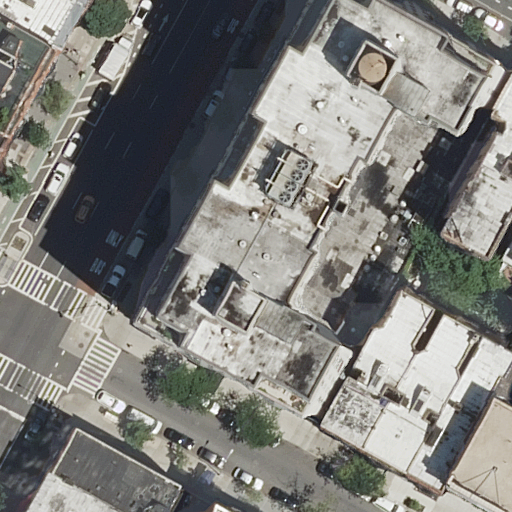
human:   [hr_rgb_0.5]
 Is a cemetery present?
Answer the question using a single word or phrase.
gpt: no

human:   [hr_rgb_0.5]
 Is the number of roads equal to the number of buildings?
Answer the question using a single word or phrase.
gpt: no

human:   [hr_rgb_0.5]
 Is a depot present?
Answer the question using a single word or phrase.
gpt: no

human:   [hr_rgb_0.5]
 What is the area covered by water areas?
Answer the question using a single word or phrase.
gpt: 0m2

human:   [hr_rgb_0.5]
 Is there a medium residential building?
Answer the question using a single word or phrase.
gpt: yes

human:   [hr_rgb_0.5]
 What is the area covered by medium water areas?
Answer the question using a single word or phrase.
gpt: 0m2

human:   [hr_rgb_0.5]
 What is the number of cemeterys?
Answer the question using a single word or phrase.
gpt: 0

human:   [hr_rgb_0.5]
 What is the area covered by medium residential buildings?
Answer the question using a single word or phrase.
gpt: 1463m2

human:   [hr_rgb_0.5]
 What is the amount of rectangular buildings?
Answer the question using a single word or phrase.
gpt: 9

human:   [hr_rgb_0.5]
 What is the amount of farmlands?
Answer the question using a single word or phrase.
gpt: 0

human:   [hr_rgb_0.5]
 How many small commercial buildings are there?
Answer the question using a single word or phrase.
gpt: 0

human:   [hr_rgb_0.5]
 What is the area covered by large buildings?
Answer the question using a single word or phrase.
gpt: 4105m2

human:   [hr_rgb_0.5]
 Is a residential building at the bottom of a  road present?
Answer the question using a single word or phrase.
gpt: yes

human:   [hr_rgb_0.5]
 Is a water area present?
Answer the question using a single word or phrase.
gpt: no

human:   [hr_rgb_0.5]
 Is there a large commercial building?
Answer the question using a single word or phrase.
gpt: no

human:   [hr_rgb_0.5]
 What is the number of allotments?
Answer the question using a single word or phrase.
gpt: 0

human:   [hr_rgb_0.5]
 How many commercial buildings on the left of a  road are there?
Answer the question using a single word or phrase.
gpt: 0

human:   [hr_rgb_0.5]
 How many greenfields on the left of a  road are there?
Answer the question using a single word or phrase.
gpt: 0

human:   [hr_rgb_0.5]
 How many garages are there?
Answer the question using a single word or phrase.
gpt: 0

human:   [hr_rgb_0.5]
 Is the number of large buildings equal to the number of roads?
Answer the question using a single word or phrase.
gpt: no

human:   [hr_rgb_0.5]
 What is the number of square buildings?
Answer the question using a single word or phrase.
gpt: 0

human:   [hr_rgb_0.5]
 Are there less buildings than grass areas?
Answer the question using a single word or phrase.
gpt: no

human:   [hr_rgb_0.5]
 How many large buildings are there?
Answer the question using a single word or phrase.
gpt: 2

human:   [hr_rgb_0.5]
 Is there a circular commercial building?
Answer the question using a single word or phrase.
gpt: no

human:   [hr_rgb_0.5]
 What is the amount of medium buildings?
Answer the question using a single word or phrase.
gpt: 7

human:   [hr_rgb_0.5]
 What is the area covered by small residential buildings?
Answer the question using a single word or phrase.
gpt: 72m2

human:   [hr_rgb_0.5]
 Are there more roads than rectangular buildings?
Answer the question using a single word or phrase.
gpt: no

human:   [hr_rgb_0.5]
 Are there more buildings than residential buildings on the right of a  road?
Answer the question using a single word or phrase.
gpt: yes

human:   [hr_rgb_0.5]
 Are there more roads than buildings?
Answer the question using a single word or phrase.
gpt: no

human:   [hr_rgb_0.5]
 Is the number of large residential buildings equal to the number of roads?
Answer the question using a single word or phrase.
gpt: no

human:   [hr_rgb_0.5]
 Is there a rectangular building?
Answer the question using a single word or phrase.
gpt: yes

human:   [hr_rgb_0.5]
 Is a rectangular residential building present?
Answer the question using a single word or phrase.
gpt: yes

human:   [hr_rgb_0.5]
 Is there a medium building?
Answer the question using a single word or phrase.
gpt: yes

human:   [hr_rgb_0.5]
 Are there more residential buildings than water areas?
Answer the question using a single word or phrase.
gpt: yes

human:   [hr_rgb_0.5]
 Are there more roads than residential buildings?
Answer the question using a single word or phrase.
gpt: no

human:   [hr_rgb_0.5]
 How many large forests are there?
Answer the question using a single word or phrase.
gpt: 0